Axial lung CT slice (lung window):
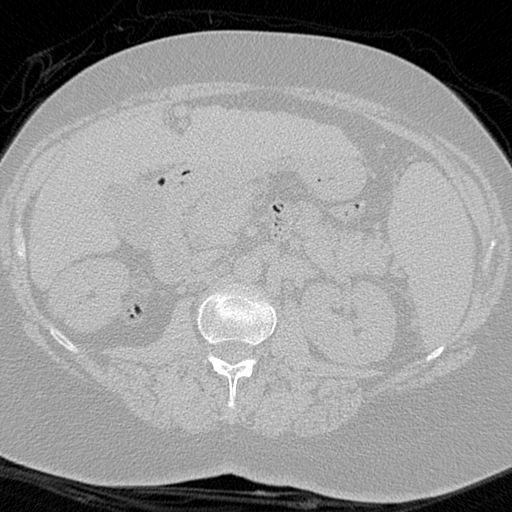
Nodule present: no